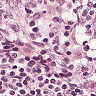
Metastatic tissue present: no